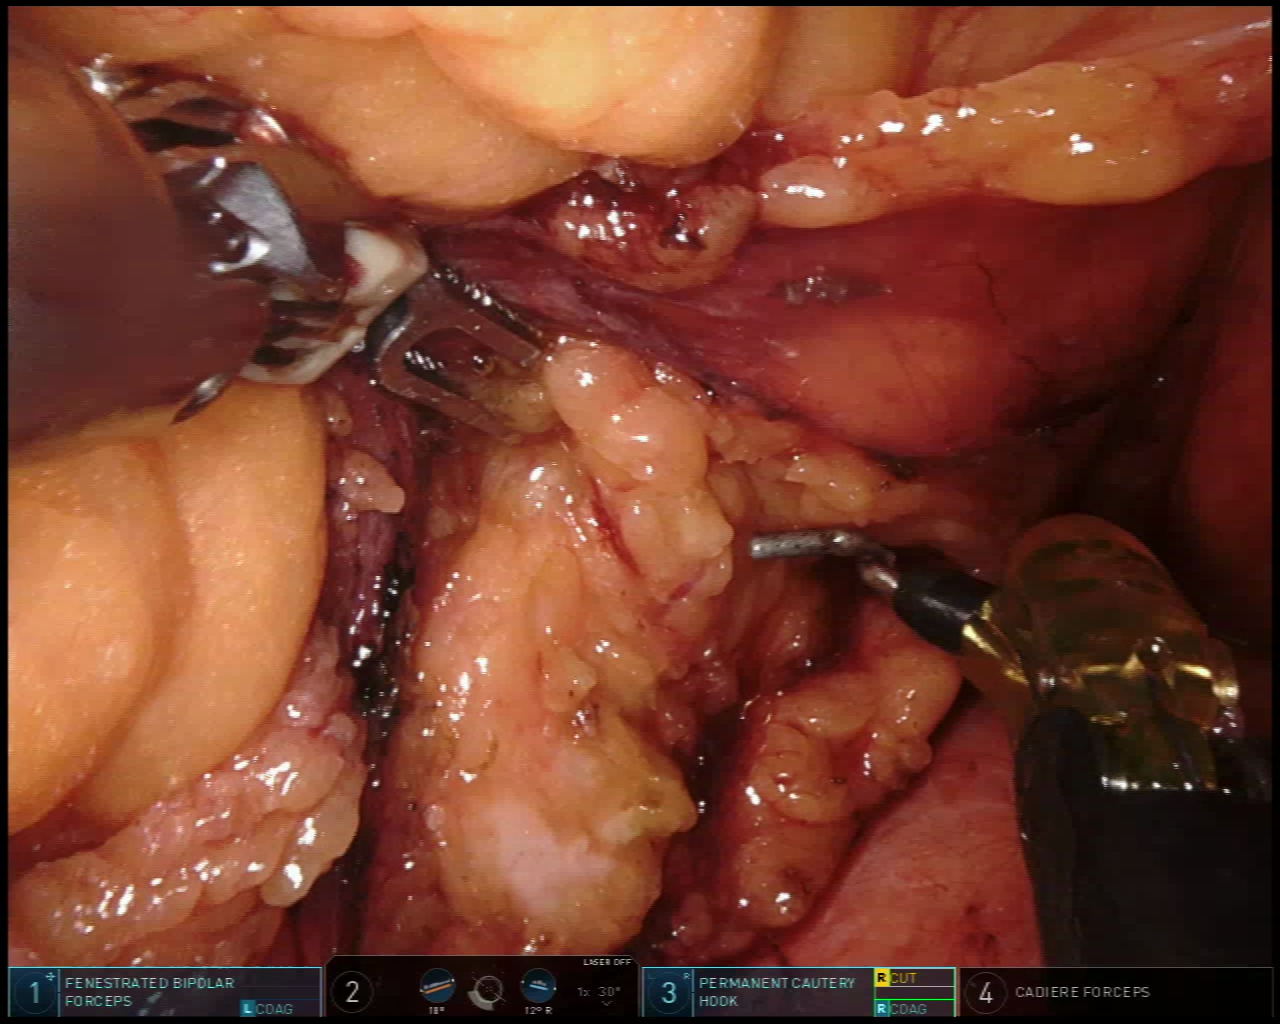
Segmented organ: pancreas
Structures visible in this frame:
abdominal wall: no
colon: no
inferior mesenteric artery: no
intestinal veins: no
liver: no
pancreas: yes
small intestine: no
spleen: no
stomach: no
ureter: no
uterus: no
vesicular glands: no